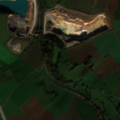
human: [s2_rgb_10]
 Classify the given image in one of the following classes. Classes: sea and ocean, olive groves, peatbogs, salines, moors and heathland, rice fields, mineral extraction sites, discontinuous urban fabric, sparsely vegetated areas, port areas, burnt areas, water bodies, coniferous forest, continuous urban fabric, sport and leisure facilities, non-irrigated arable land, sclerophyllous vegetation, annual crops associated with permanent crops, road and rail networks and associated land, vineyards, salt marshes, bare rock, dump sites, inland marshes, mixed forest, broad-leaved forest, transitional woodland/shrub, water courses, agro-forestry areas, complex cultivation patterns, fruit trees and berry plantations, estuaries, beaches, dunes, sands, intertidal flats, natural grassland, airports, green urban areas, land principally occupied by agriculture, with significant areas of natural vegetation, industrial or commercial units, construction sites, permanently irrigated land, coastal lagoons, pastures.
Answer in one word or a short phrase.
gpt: discontinuous urban fabric, mineral extraction sites, non-irrigated arable land, pastures, complex cultivation patterns